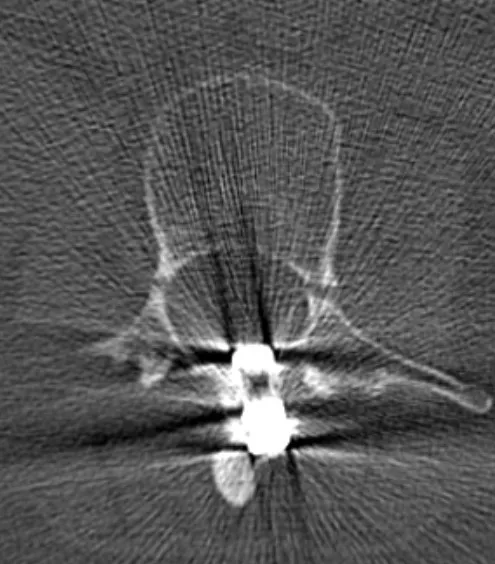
A computed tomography scan shows the fractured pedicles of L3.
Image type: radiology (ct)